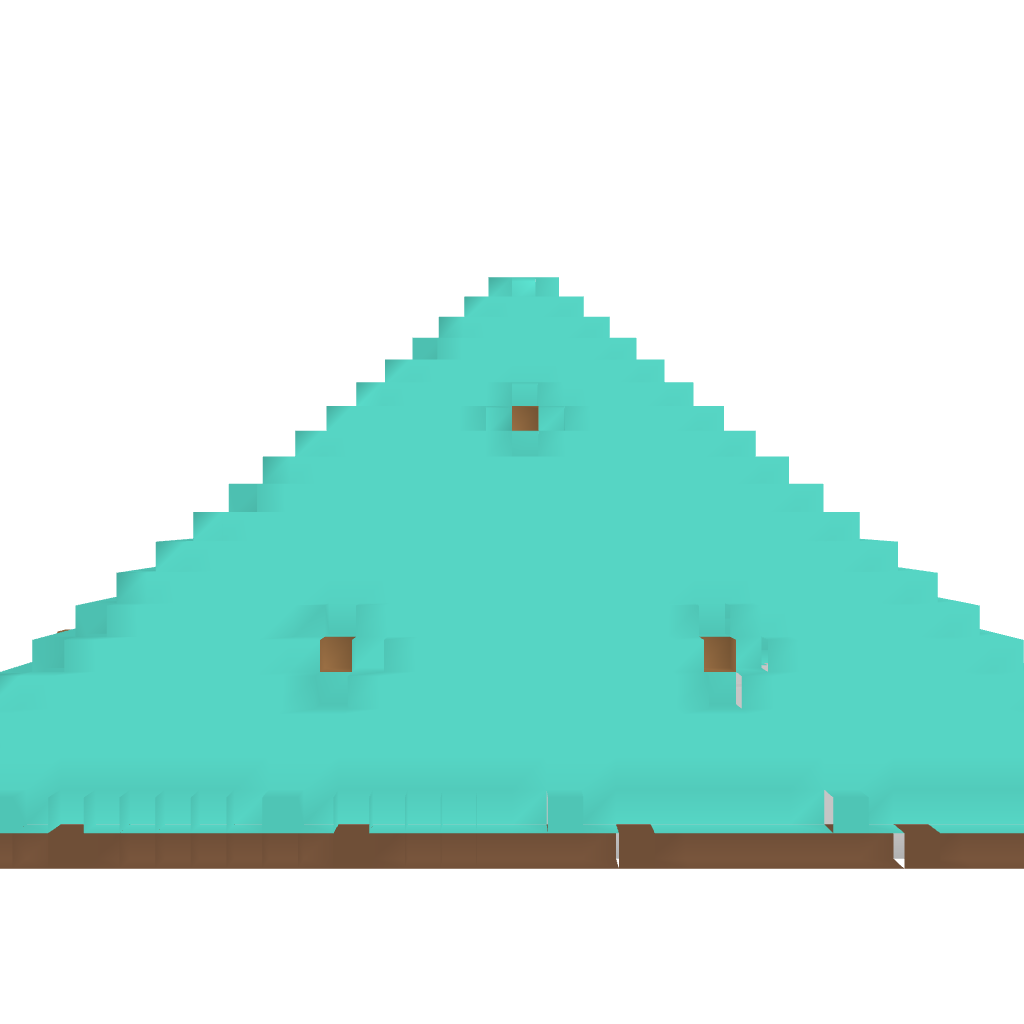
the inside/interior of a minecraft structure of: Diamond Pyramid